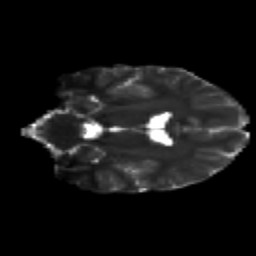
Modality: T2w
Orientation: coronal
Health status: healthy
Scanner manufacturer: siemens
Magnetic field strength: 3 T
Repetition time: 12 s
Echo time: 0.092 s